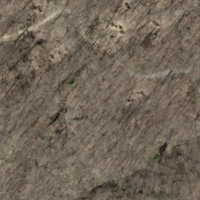
EUNIS habitat code: 44
Species observed at this site:
Cephalanthera longifolia